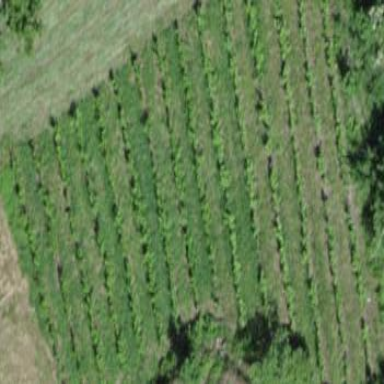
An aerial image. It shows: Vineyard where grapes are grown.